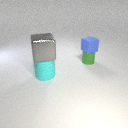
small green rubber cylinder below small blue rubber cube